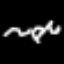
Label: squiggle